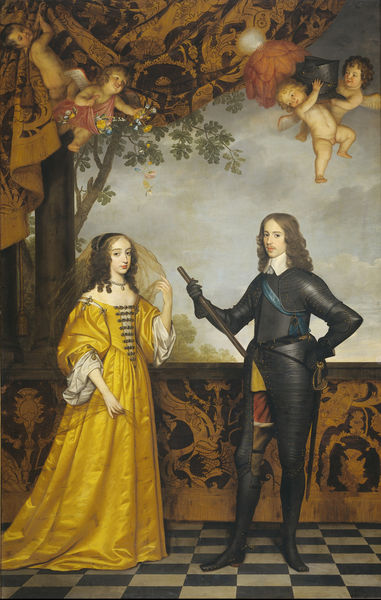
Titel: Portret van Willem II (1626-50), prins van Oranje, en zijn echtgenote Maria Stuart (1631-60)
Künstler: Gerard van Honthorst
Standort: Amsterdam
Institution: Rijksmuseum
Schlagwörter: baum, gemälde, mann, wolken, bäume, gelb, blumen, frau, hut, kleid, terasse, blüten, dame, schleier, schachbrettmuster, anzug, falten, kragen, portrait, porträt, vorhang, baumstamm, stamm, gold, adel, paar, theater, locken, prinzessin, seide, fliegen, engel, putte, schärpe, weib, ornamente, junge frau, schwert, waffe, stiefel, laubbaum, ritter, rüstung, verziert, korsett, putten, steifel, streuen, edelleute, gelbes kleid, engelein, eichlaub